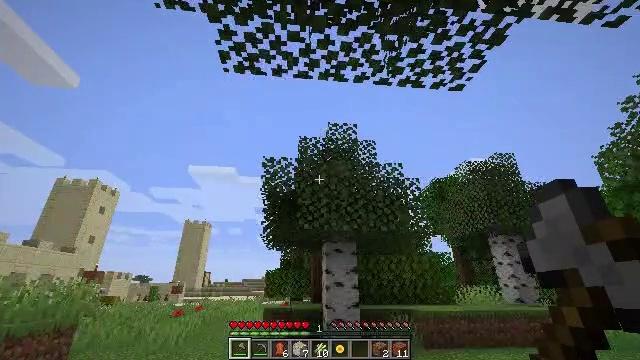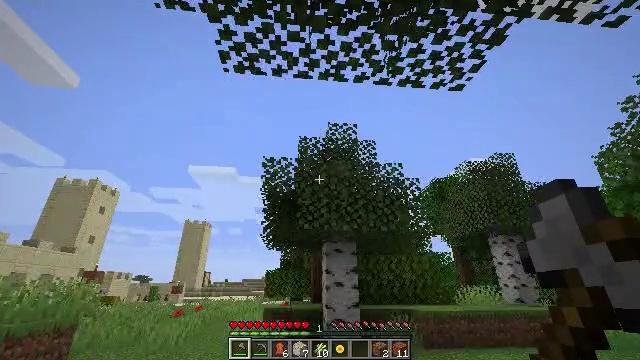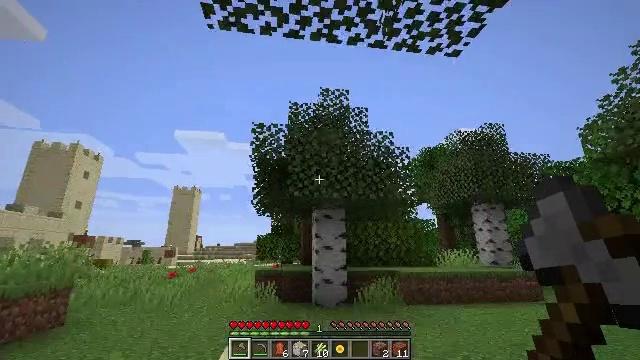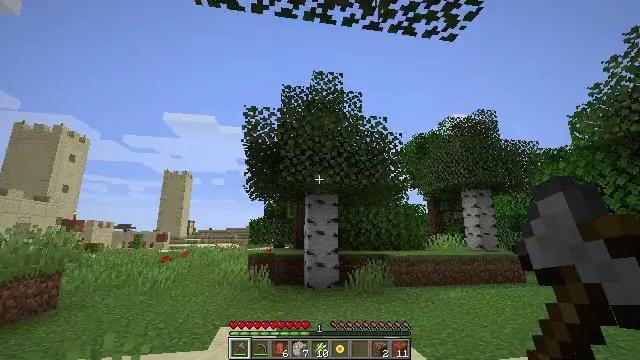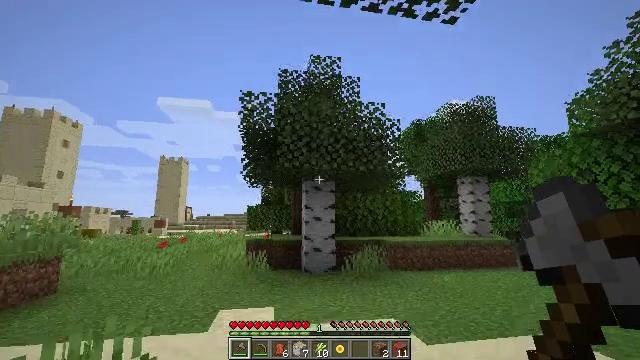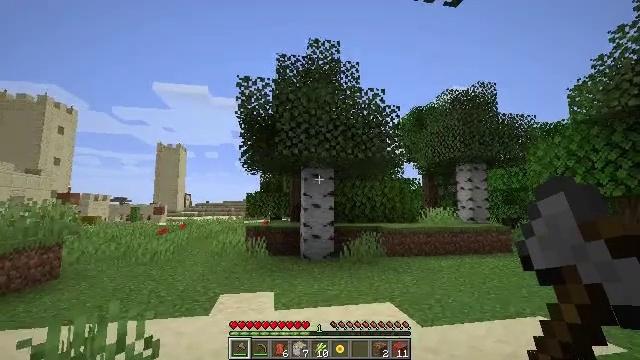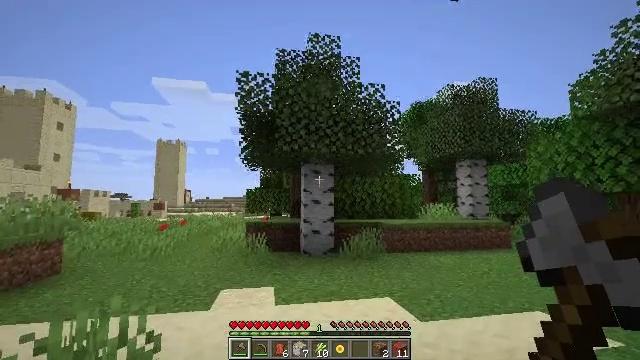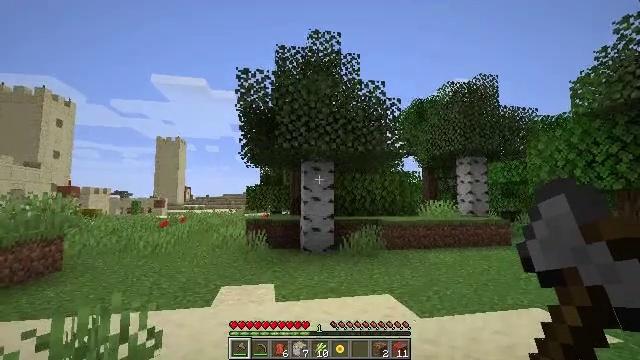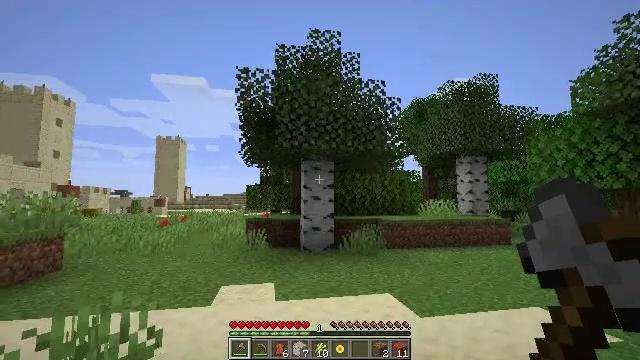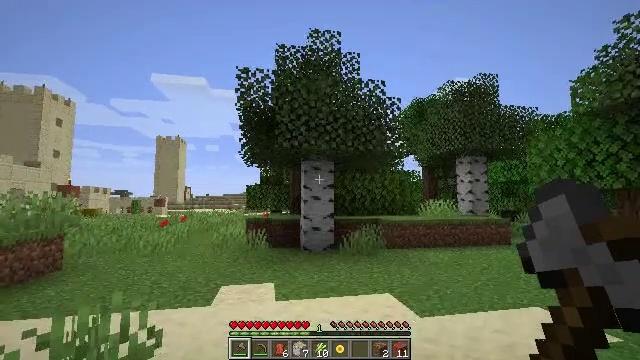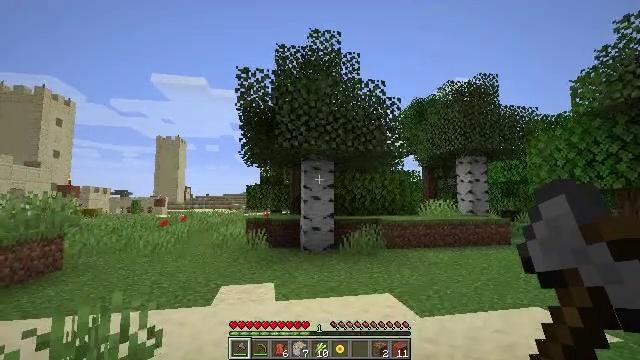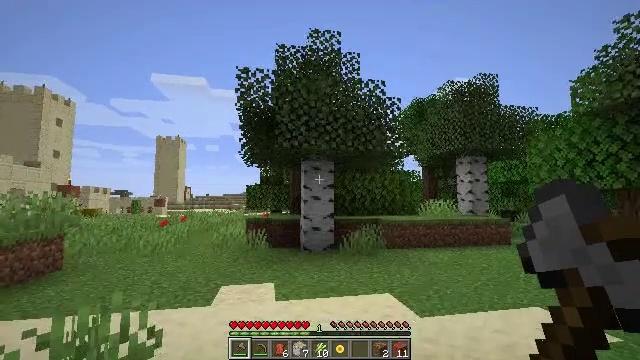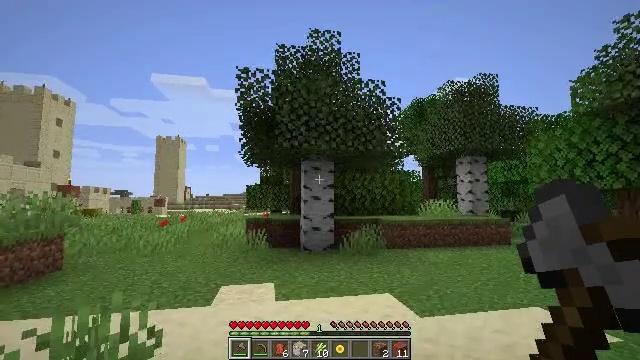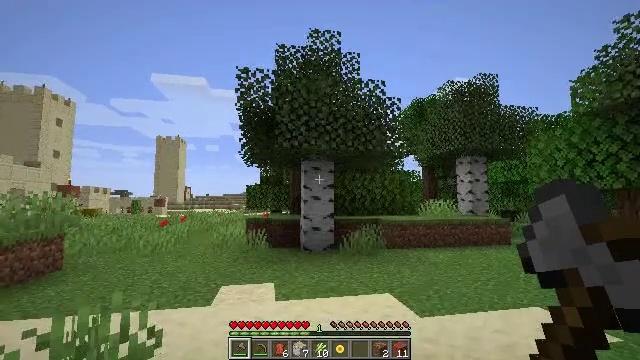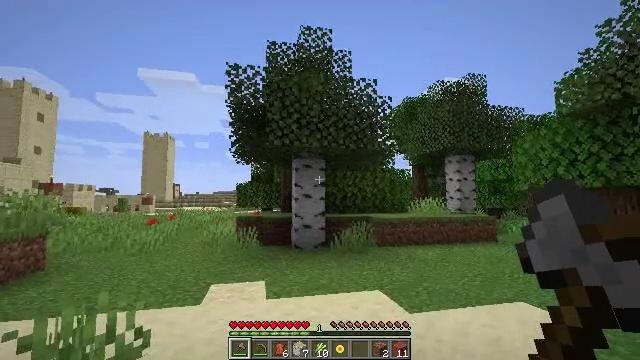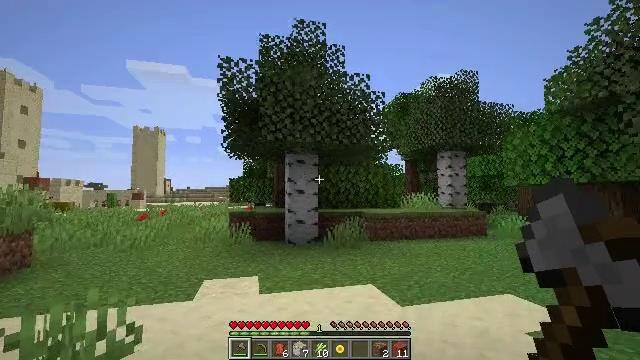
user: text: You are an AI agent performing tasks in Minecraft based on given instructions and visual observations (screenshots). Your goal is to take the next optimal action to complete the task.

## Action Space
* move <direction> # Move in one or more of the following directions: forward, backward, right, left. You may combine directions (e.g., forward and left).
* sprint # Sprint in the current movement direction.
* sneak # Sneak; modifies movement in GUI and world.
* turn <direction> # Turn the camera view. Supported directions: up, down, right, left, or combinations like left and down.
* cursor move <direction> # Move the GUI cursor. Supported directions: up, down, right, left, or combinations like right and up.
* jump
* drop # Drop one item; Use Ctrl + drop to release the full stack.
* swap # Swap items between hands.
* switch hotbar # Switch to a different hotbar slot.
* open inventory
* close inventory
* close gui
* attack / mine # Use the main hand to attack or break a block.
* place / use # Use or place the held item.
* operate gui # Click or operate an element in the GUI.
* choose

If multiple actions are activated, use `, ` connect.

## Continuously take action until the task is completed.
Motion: motion action
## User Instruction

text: Harvest birch logs from birch trees.
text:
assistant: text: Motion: no_op
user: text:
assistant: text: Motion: turn right and down
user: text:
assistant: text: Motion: turn right and down
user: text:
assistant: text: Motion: turn down
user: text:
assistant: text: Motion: turn down
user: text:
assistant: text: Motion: no_op
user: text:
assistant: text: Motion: no_op
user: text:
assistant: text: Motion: no_op
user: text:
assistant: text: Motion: no_op
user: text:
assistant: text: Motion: no_op
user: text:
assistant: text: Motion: no_op
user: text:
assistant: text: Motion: no_op
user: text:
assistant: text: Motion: no_op
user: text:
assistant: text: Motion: turn right
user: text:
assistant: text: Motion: turn right and down
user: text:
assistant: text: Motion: no_op
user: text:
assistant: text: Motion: no_op
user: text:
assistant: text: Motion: turn left and down
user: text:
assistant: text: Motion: turn left and down
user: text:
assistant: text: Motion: turn left
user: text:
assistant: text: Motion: turn left and up
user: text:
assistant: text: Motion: turn left
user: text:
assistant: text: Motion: turn left
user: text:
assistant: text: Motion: no_op
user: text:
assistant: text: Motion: no_op
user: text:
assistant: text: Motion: no_op
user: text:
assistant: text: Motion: no_op
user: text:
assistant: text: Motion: no_op
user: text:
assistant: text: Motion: no_op
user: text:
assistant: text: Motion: no_op